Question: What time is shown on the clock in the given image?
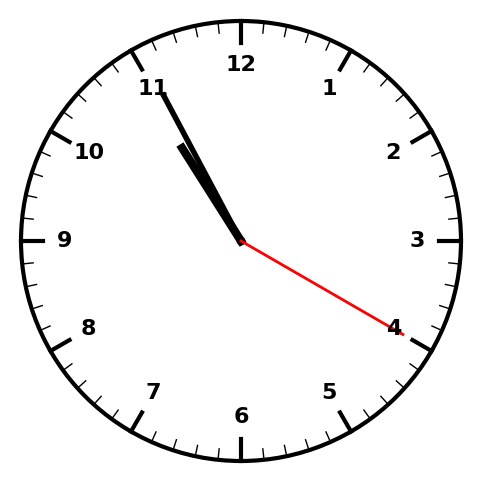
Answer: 10:55:20